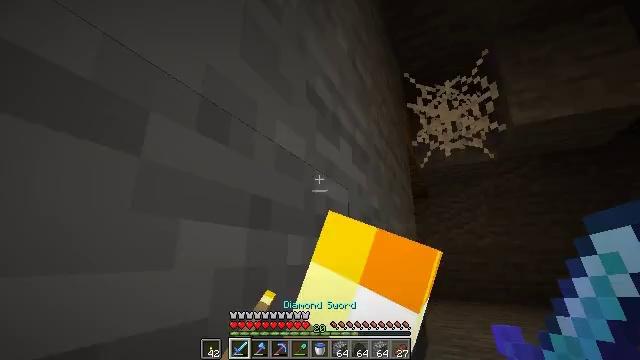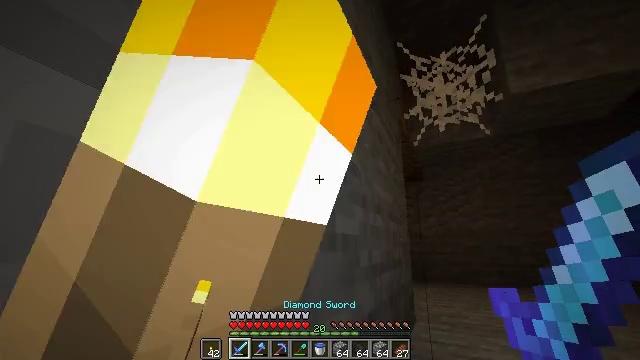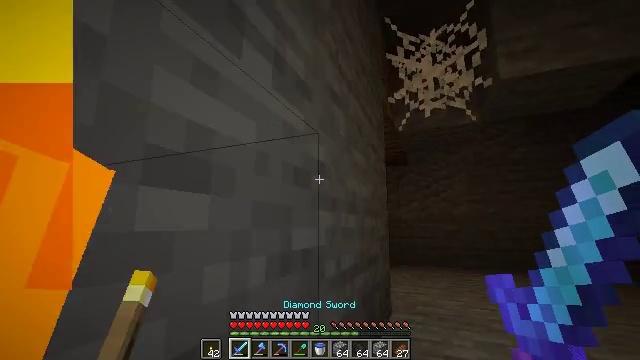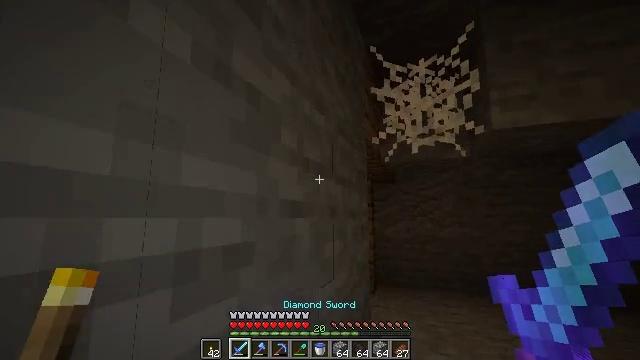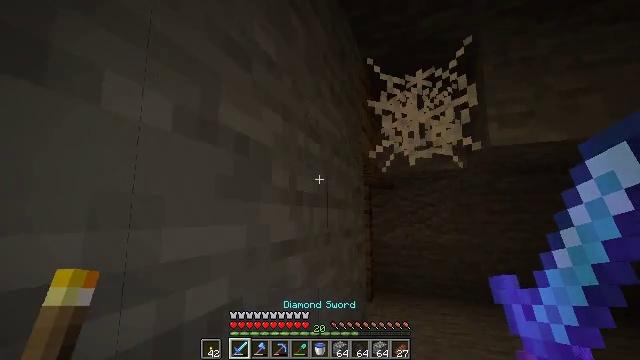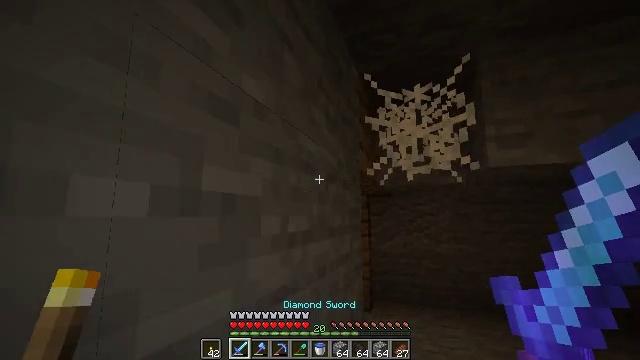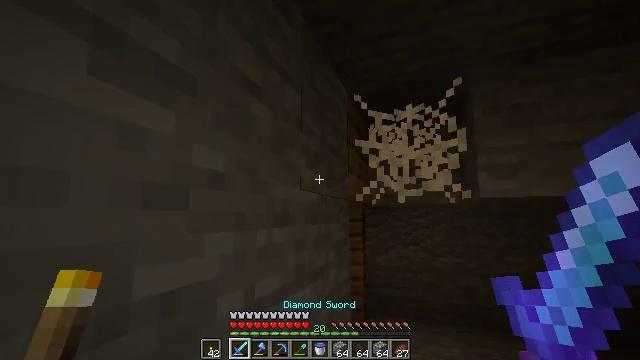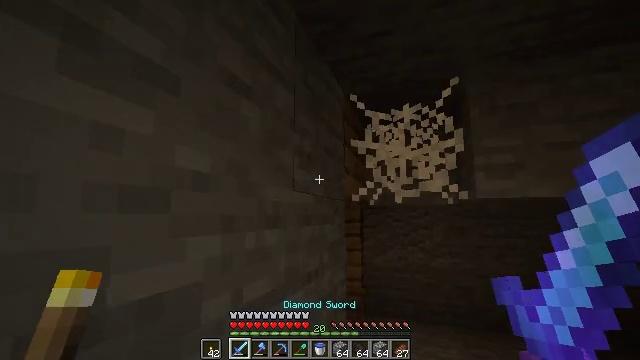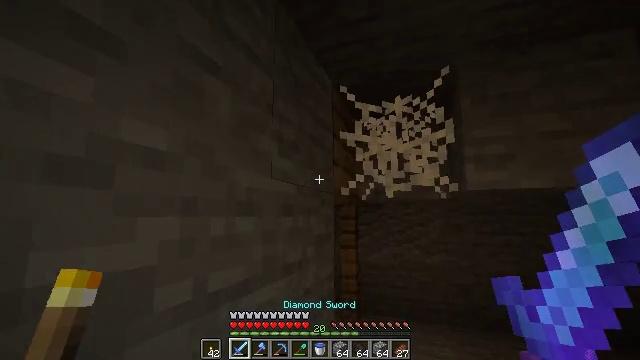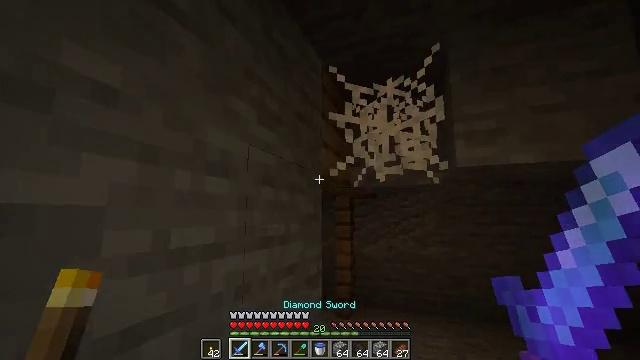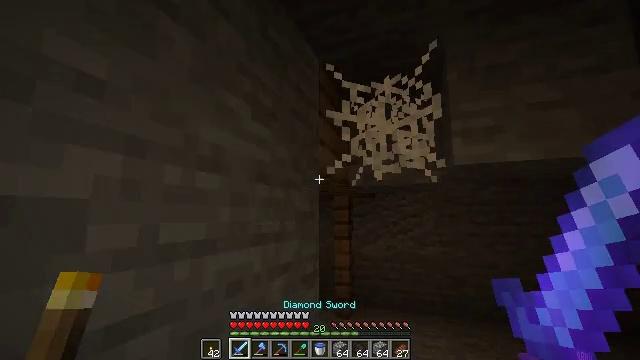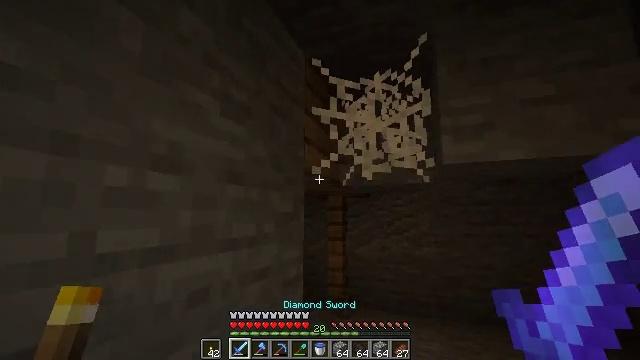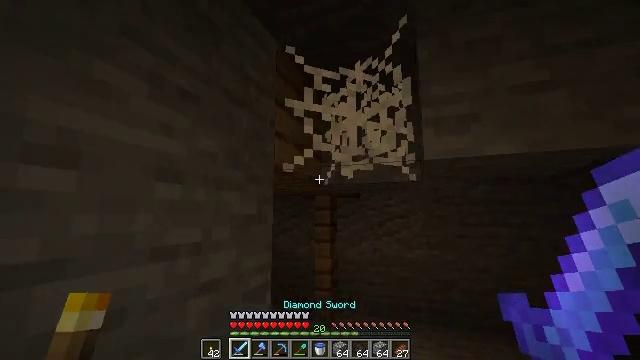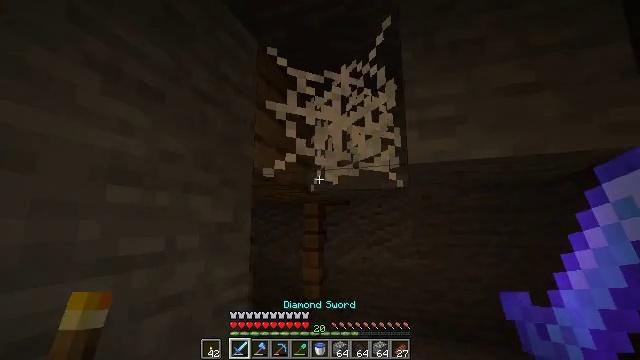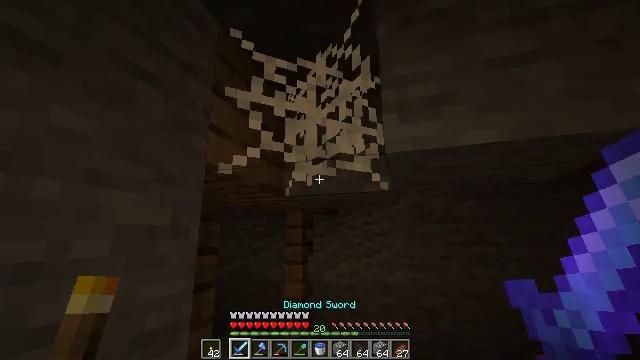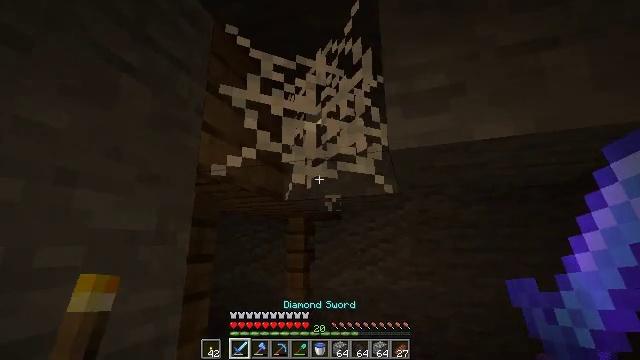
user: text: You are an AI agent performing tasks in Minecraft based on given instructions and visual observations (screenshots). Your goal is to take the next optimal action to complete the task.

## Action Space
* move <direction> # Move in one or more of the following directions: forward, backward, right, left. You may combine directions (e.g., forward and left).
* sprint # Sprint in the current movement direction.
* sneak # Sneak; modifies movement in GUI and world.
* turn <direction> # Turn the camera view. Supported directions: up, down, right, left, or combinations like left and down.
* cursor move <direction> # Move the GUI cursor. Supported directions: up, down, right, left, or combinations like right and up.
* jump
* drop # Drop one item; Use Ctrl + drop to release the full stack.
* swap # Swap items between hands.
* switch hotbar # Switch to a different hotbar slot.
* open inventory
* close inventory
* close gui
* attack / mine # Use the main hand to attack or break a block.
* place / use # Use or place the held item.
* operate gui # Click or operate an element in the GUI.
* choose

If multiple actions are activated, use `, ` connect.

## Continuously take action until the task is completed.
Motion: motion action
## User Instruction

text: Clear out the cobweb from the stronghold.
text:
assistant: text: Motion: move forward and move right, turn down, jump
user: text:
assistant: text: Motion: move forward and move right, turn right and down, jump
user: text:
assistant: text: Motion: move forward and move right, turn right and down, jump
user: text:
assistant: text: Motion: move forward and move right
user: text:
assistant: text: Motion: move forward and move right
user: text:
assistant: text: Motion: move forward and move right
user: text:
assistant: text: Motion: move forward and move right
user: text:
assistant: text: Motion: move forward and move right
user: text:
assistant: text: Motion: move forward and move right
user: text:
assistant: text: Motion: move forward and move right
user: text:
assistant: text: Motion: move forward and move right
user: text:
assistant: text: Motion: move forward and move right
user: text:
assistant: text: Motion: move forward and move right, turn right and up
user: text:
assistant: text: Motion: move forward, turn up
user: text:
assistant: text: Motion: move forward, turn up, attack / mine
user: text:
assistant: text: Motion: turn left and up, attack / mine
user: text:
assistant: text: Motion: attack / mine
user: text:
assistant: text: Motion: attack / mine
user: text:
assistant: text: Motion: attack / mine
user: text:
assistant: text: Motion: attack / mine
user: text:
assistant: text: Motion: attack / mine
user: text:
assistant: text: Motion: attack / mine
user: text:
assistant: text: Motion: attack / mine
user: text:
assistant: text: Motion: attack / mine
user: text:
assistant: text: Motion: attack / mine
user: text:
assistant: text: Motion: attack / mine
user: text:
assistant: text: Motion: attack / mine